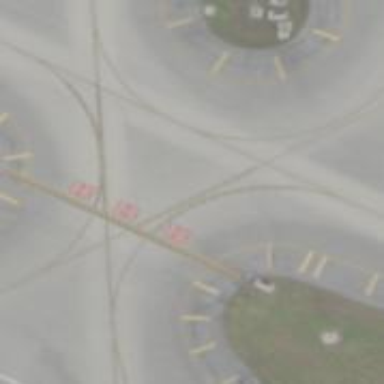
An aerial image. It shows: Image of taxiway at airport.